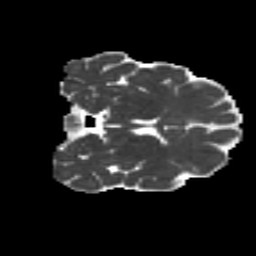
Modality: MD
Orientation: coronal
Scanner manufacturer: siemens
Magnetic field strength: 3 T
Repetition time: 4.16 s
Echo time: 0.0806 s